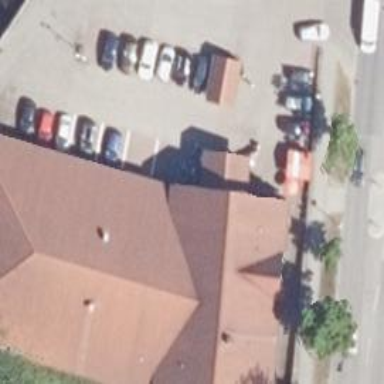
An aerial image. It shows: Bakery.